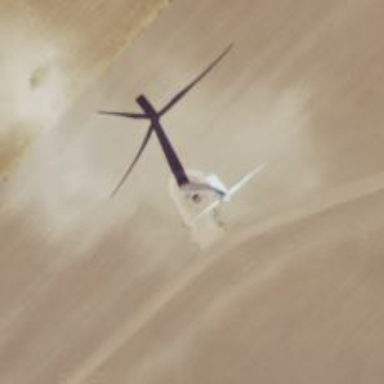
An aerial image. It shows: Wind turbine generator that utilizes wind as its source for generating electricity. It is of the horizontal axis type.